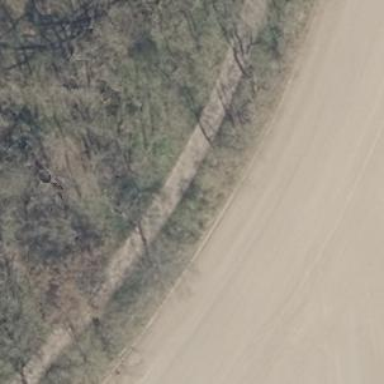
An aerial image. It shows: Service road.